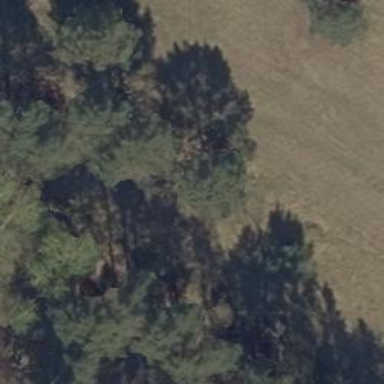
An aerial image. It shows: Hunting stand.